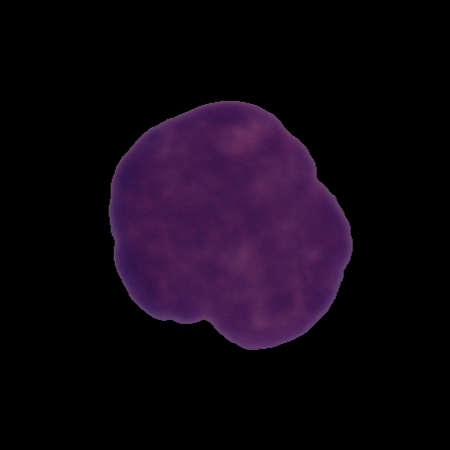
Label: cancer